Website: lowes
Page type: receipt
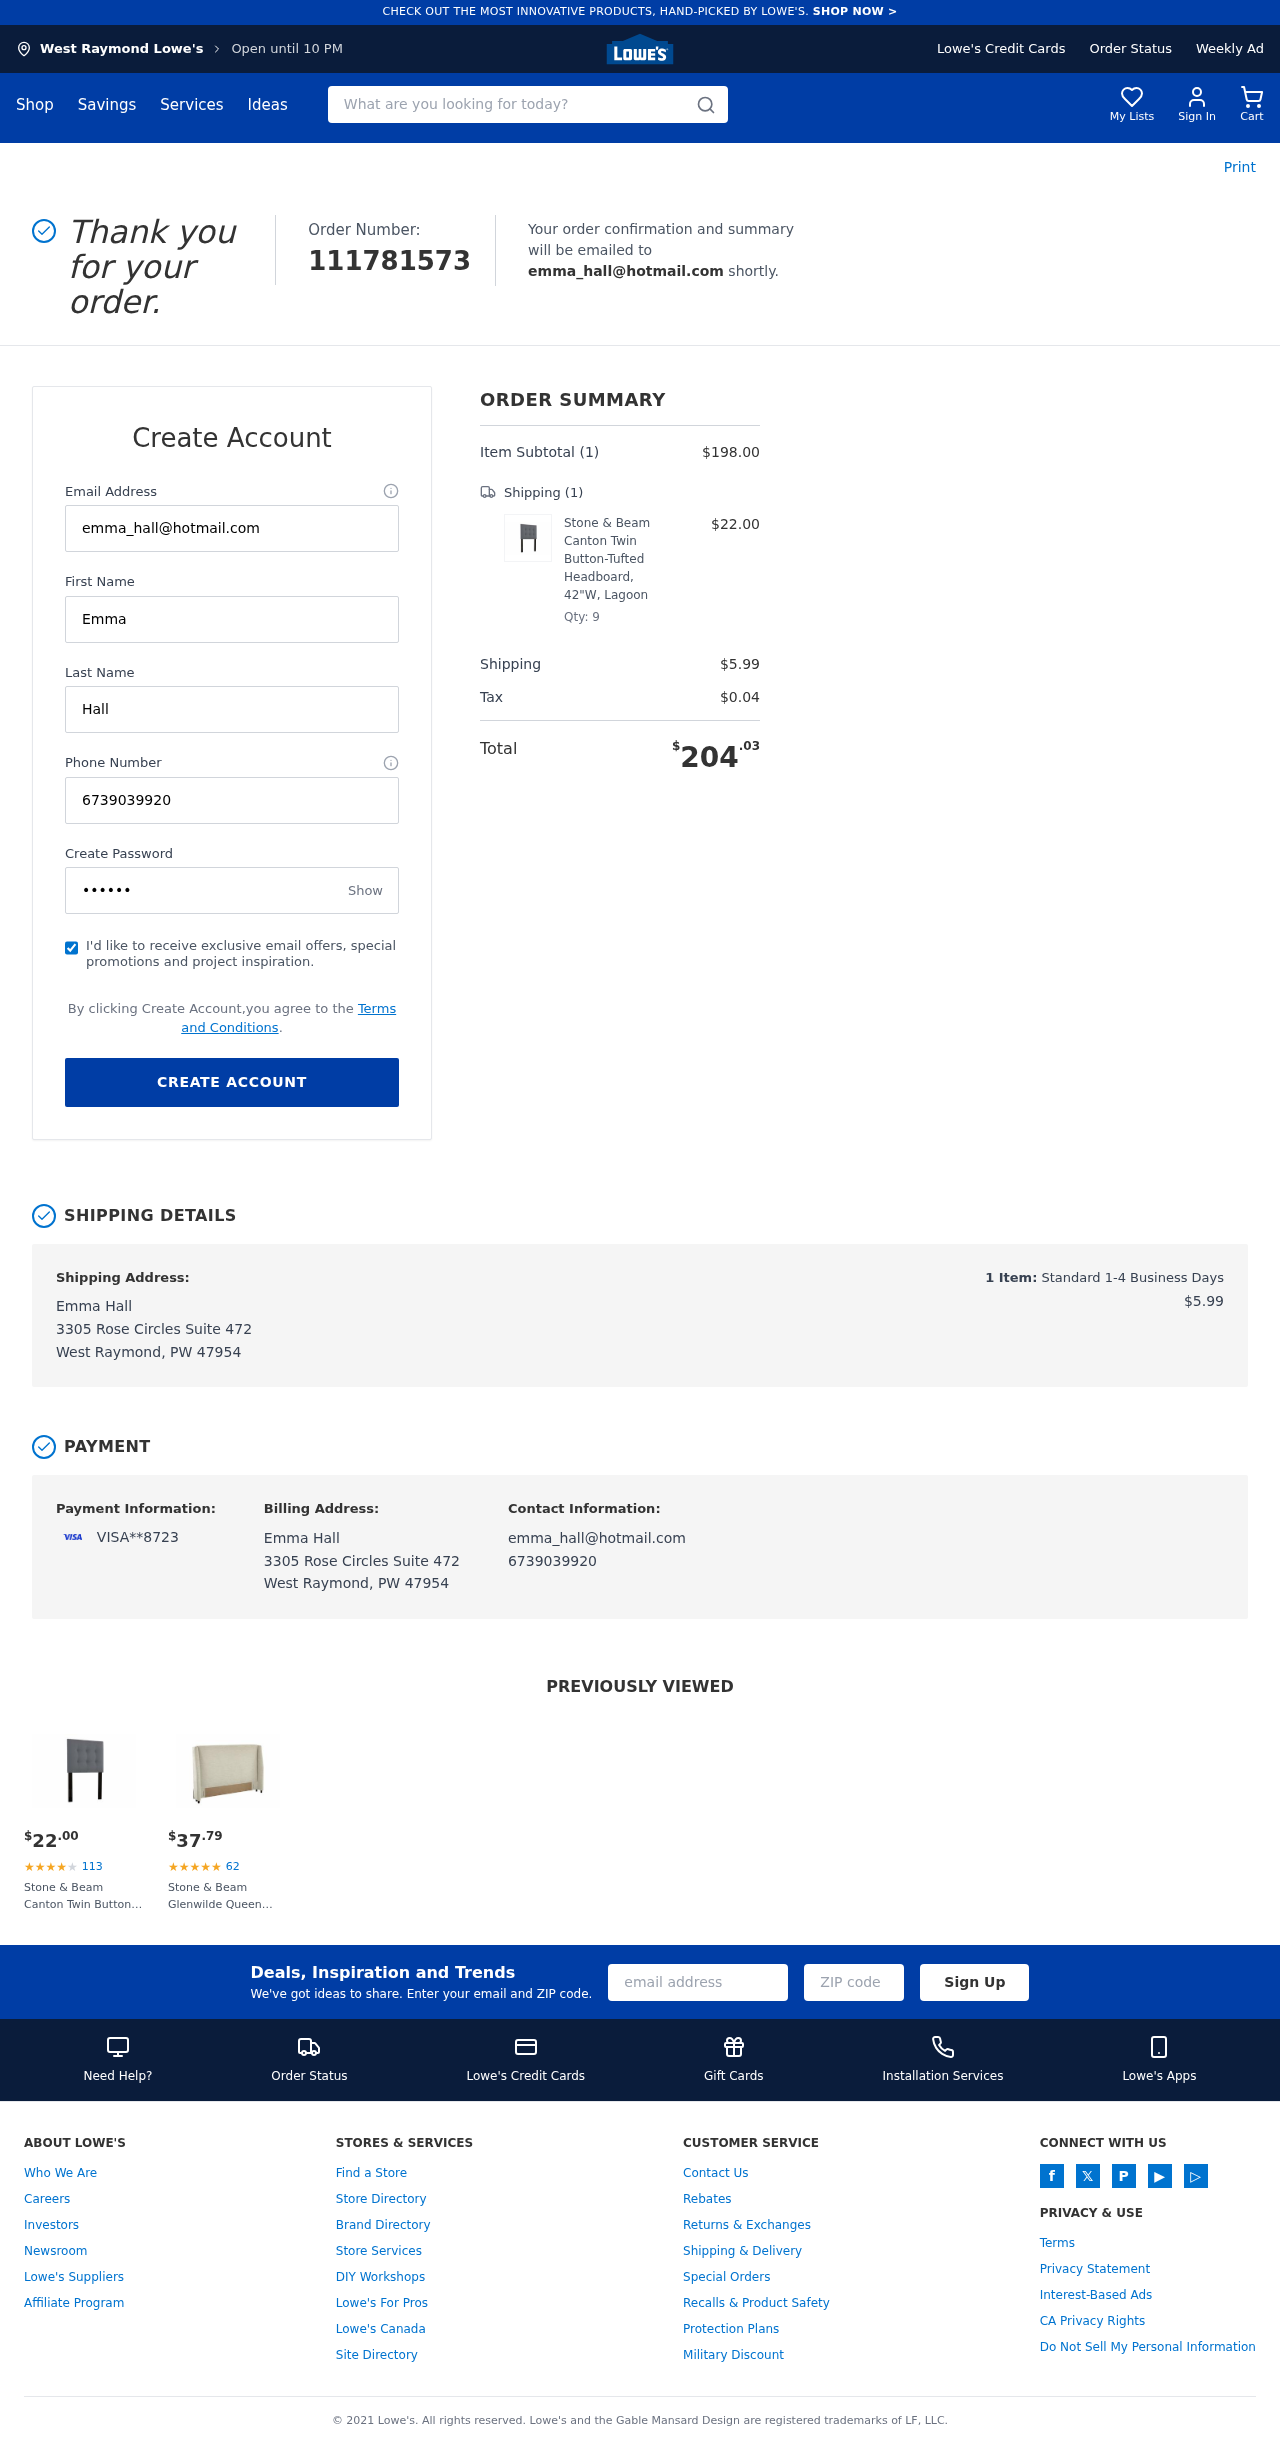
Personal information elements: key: PII_CARD_LAST4
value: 8723
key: PII_CARD_TYPE
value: VISA
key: PII_CITY
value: West Raymond
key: PII_EMAIL
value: emma_hall@hotmail.com
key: PII_FULLNAME
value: Emma Hall
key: PII_PHONE
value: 6739039920
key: PII_STREET
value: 3305 Rose Circles Suite 472
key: PII_FIRSTNAME
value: Emma
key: PII_LASTNAME
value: Hall
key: PII_CITY_STATE_ZIP
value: West Raymond, PW 47954
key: PII_FULLNAME2
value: Emma Hall
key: PII_FULLNAME3
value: Emma Hall
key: PII_FIRSTNAME2
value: Emma
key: PII_FIRSTNAME3
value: Emma
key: PII_LASTNAME2
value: Hall
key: PII_LASTNAME3
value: Hall
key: PII_FIRSTNAME_DERIVED
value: Emma
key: PII_LASTNAME_DERIVED
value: Hall
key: PII_FULLNAME_DERIVED
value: Emma Hall
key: PII_NAME_FULL_DERIVED
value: Emma Hall
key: PII_STREET2
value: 3305 Rose Circles Suite 472
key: PII_CITY_STATE_ZIP2
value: West Raymond, PW 47954
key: PII_EMAIL2
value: emma_hall@hotmail.com
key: PII_EMAIL3
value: emma_hall@hotmail.com
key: PII_PHONE_LINE
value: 9920
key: PII_PHONE_SUFFIX
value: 9920
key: PII_PHONE2
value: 6739039920
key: PII_PHONE3
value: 6739039920
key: PII_PHONE_NUMERIC
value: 6739039920
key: PII_PHONE_LINE_NUMERIC
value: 9920
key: PII_PHONE_SUFFIX_NUMERIC
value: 9920
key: PII_PHONE2_NUMERIC
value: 6739039920
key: PII_PHONE3_NUMERIC
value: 6739039920
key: PII_PHONE_DIGITS
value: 6739039920
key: PII_PHONE_LAST4
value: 9920
Product elements: key: PRODUCT1_NAME
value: Stone & Beam Canton Twin Button-Tufted Headboard, 42"W, Lagoon
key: PRODUCT1_PRICE
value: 22
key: PRODUCT1_QUANTITY
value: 9
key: PRODUCT2_NAME
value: Stone & Beam Glenwilde Queen Headboard, 75"W, Pearl
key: PRODUCT2_NUM_RATINGS
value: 62
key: PRODUCT2_PRICE
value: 37.79
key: PRODUCT1_PRICE2
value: $22.00
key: PRODUCT1_RATING2
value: ★
★
★
★
★
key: PRODUCT1_NUM_RATINGS2
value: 113
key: PRODUCT1_NAME2
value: Stone & Beam Canton Twin Button-Tufted Headboard, 42"W, Lagoon
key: PRODUCT2_RATING
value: ★
★
★
★
★
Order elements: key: ORDER_ID
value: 111781573
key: ORDER_NUM_ITEMS
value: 1
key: ORDER_SUBTOTAL
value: $198.00
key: ORDER_NUM_ITEMS2
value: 1
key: ORDER_SHIPPING_COST
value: $5.99
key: ORDER_TAX
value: $0.04
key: ORDER_TOTAL
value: $204.03
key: ORDER_NUM_ITEMS3
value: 1
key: ORDER_SHIPPING_COST2
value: $5.99
Search elements: key: HEADER_SEARCH
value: What are you looking for today?